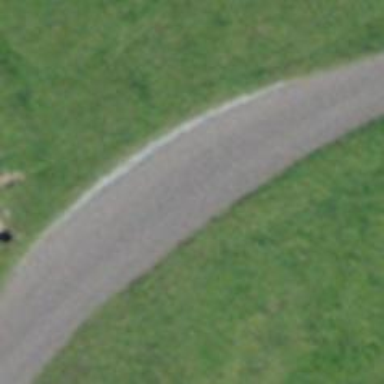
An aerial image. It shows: Passing place on the road.